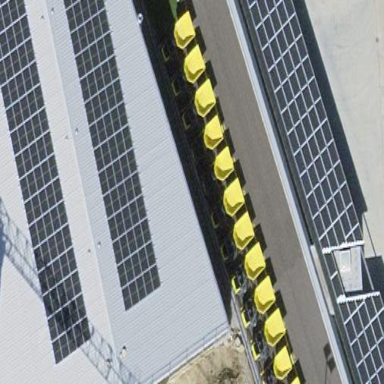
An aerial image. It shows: Solar photovoltaic panel generator.